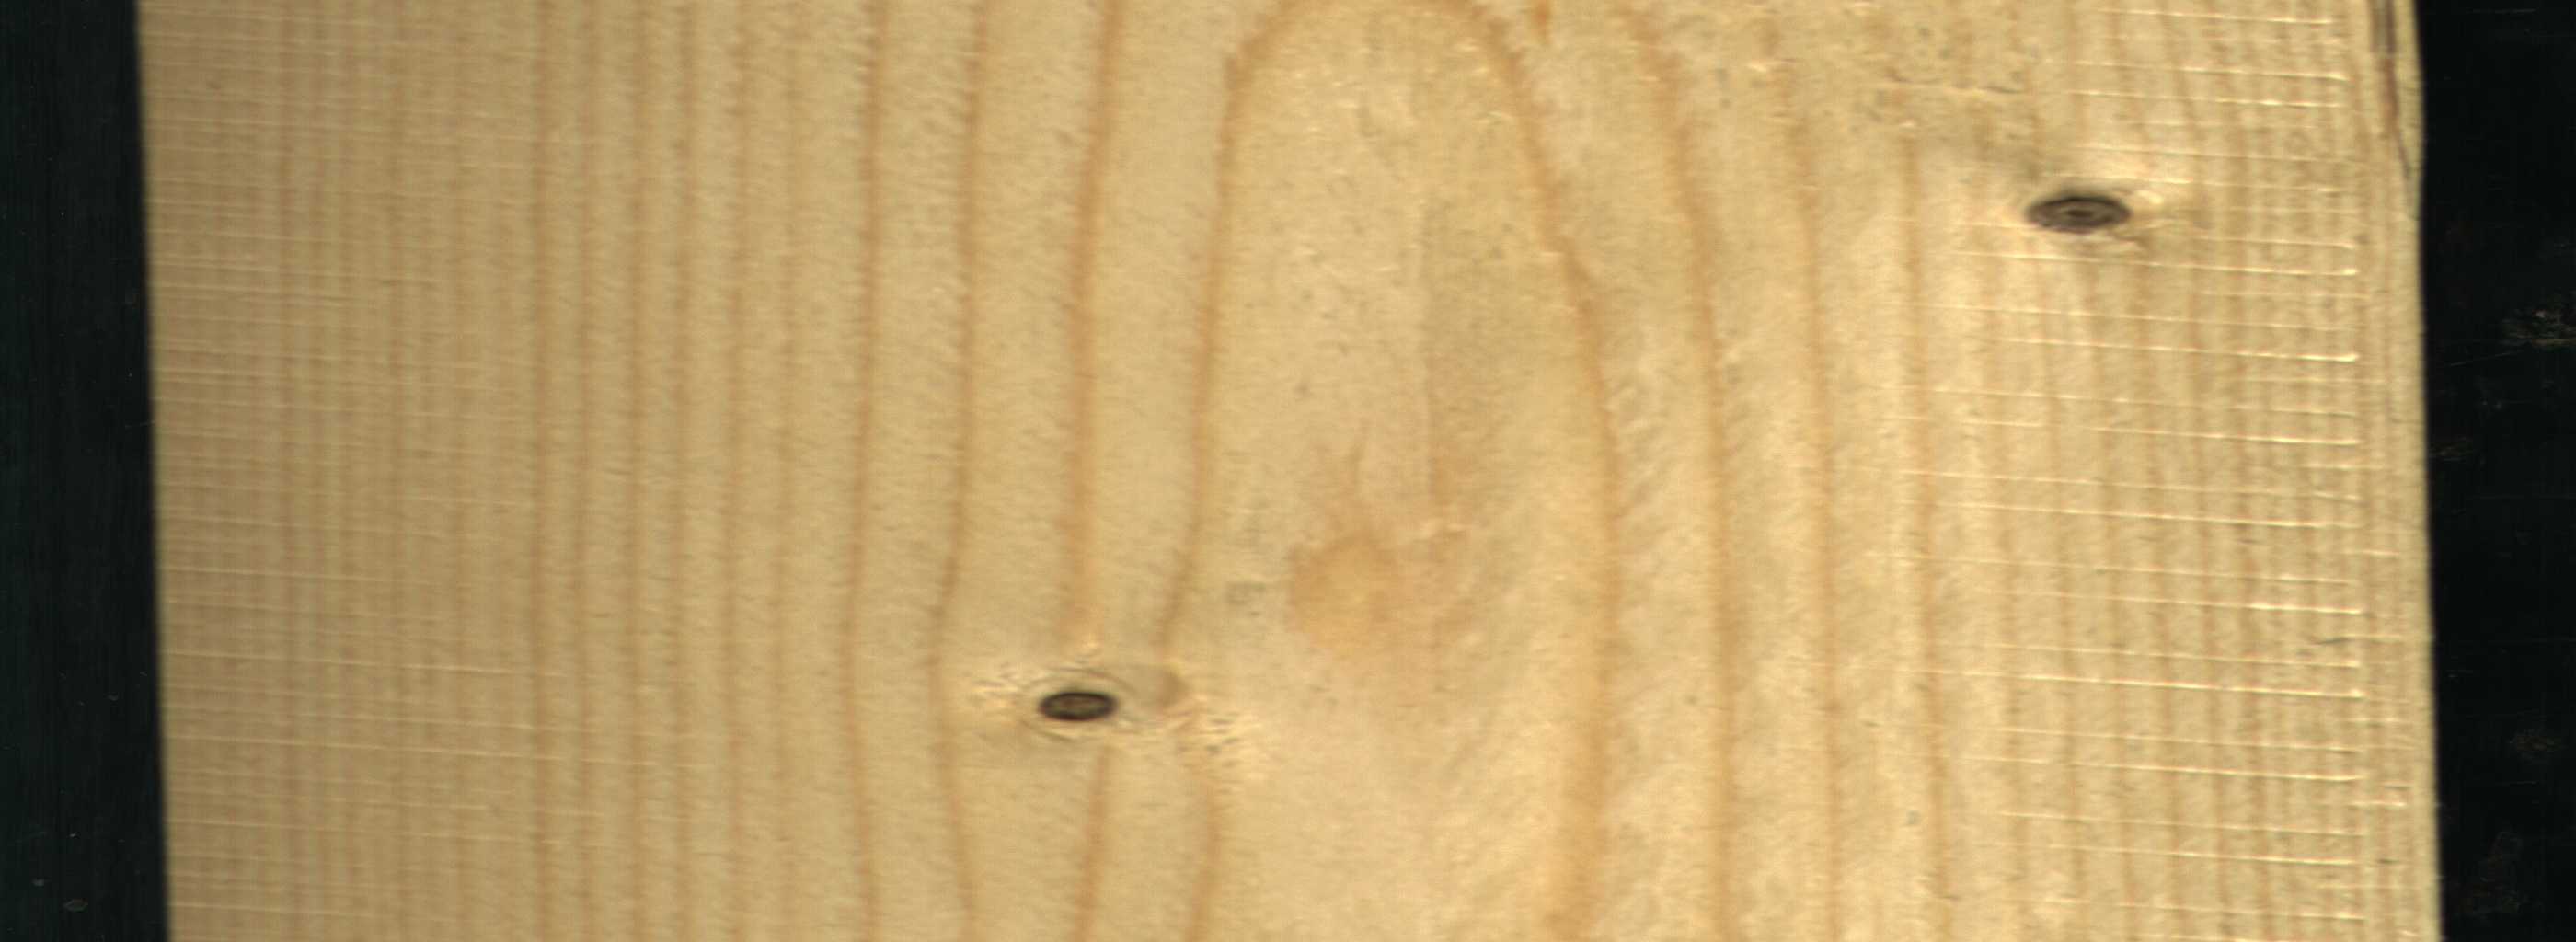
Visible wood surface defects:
Live_Knot
Live_Knot